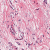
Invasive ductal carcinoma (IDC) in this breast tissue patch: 0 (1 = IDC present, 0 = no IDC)